Interaction volume radius: 5 \u00c5
Interaction volume height: 15 \u00c5
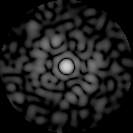
Disorder parameter: 0.7967